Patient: sex M, age 65
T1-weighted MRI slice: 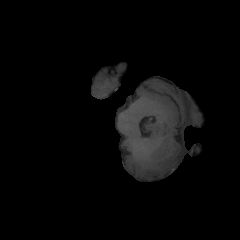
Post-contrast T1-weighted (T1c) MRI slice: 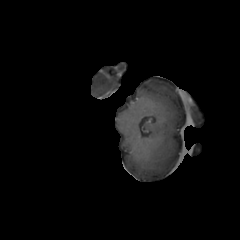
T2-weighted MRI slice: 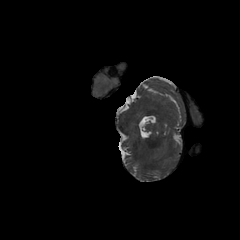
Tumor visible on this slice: no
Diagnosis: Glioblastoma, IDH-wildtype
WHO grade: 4